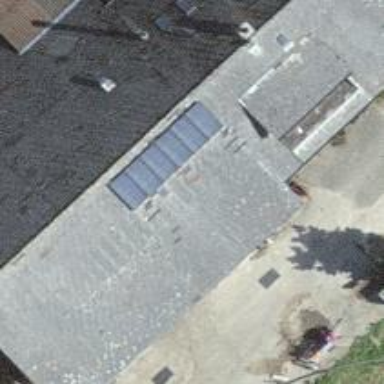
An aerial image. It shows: Solar power generator using photovoltaic panels.